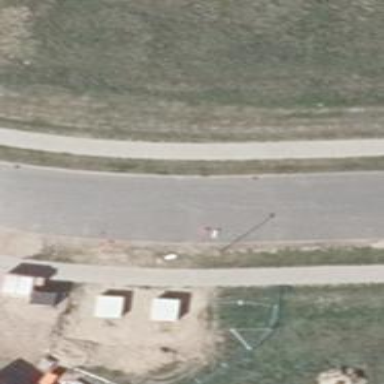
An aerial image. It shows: Residential road with asphalt surface. There are separate sidewalks on both sides.